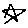
Label: star